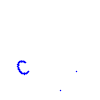
Particle: kaon